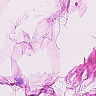
Metastatic tissue present: no